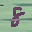
Label: 8